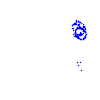
Particle: kaon